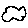
Label: cloud